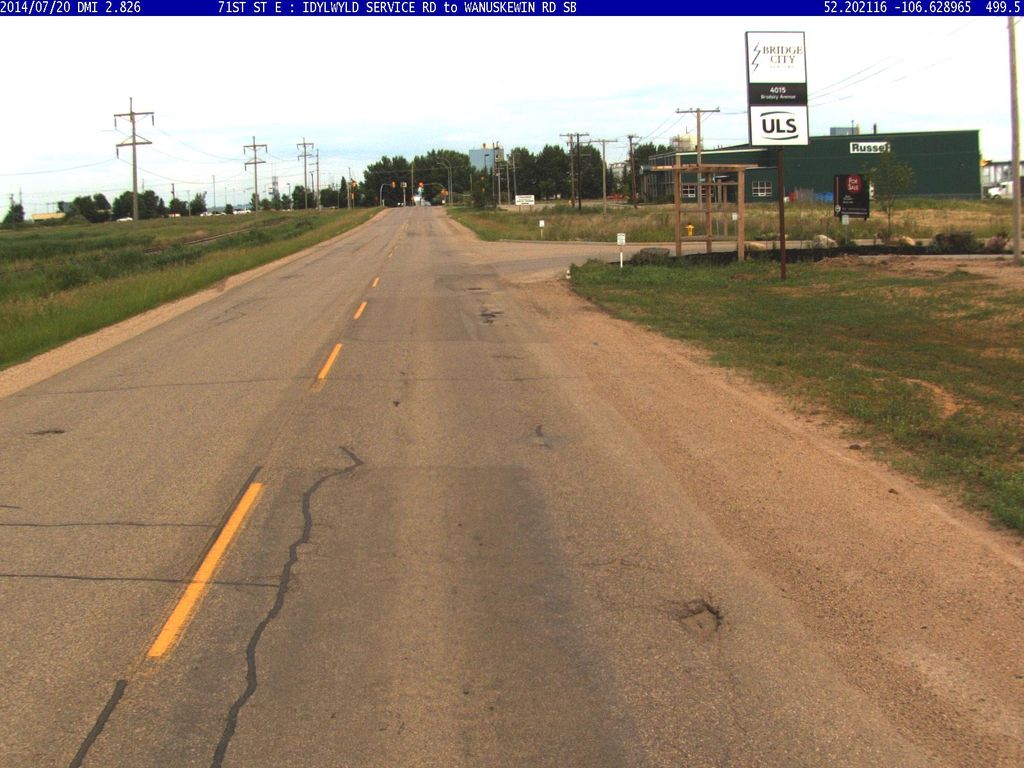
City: saskatoon